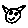
Label: cat